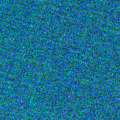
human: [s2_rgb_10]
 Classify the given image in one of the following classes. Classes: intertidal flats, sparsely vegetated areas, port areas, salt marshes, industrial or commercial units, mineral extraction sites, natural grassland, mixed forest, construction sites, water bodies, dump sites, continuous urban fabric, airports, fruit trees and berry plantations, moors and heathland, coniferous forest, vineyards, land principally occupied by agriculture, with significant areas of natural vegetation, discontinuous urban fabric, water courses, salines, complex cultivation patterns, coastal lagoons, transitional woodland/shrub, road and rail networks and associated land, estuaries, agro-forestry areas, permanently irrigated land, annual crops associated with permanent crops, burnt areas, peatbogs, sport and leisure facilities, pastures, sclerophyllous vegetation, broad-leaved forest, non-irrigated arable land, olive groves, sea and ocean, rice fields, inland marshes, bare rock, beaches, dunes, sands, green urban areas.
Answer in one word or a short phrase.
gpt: sea and ocean